Question: I have a 'bubbleChart' in dc.js which has a count on the x-axis. The count cannot be negative, but the upper bound is unknown. I would like my x-axis to always start at 0, but automatically adjust the upper bound to the range I am looking at. If I use '.elasticX(true)', the upper bound is adjusted automatically as I want it to be, but the lower bound also moves up, see below. Is there an easy way to have the upper bound be elastic, but the lower bound to start at 0?

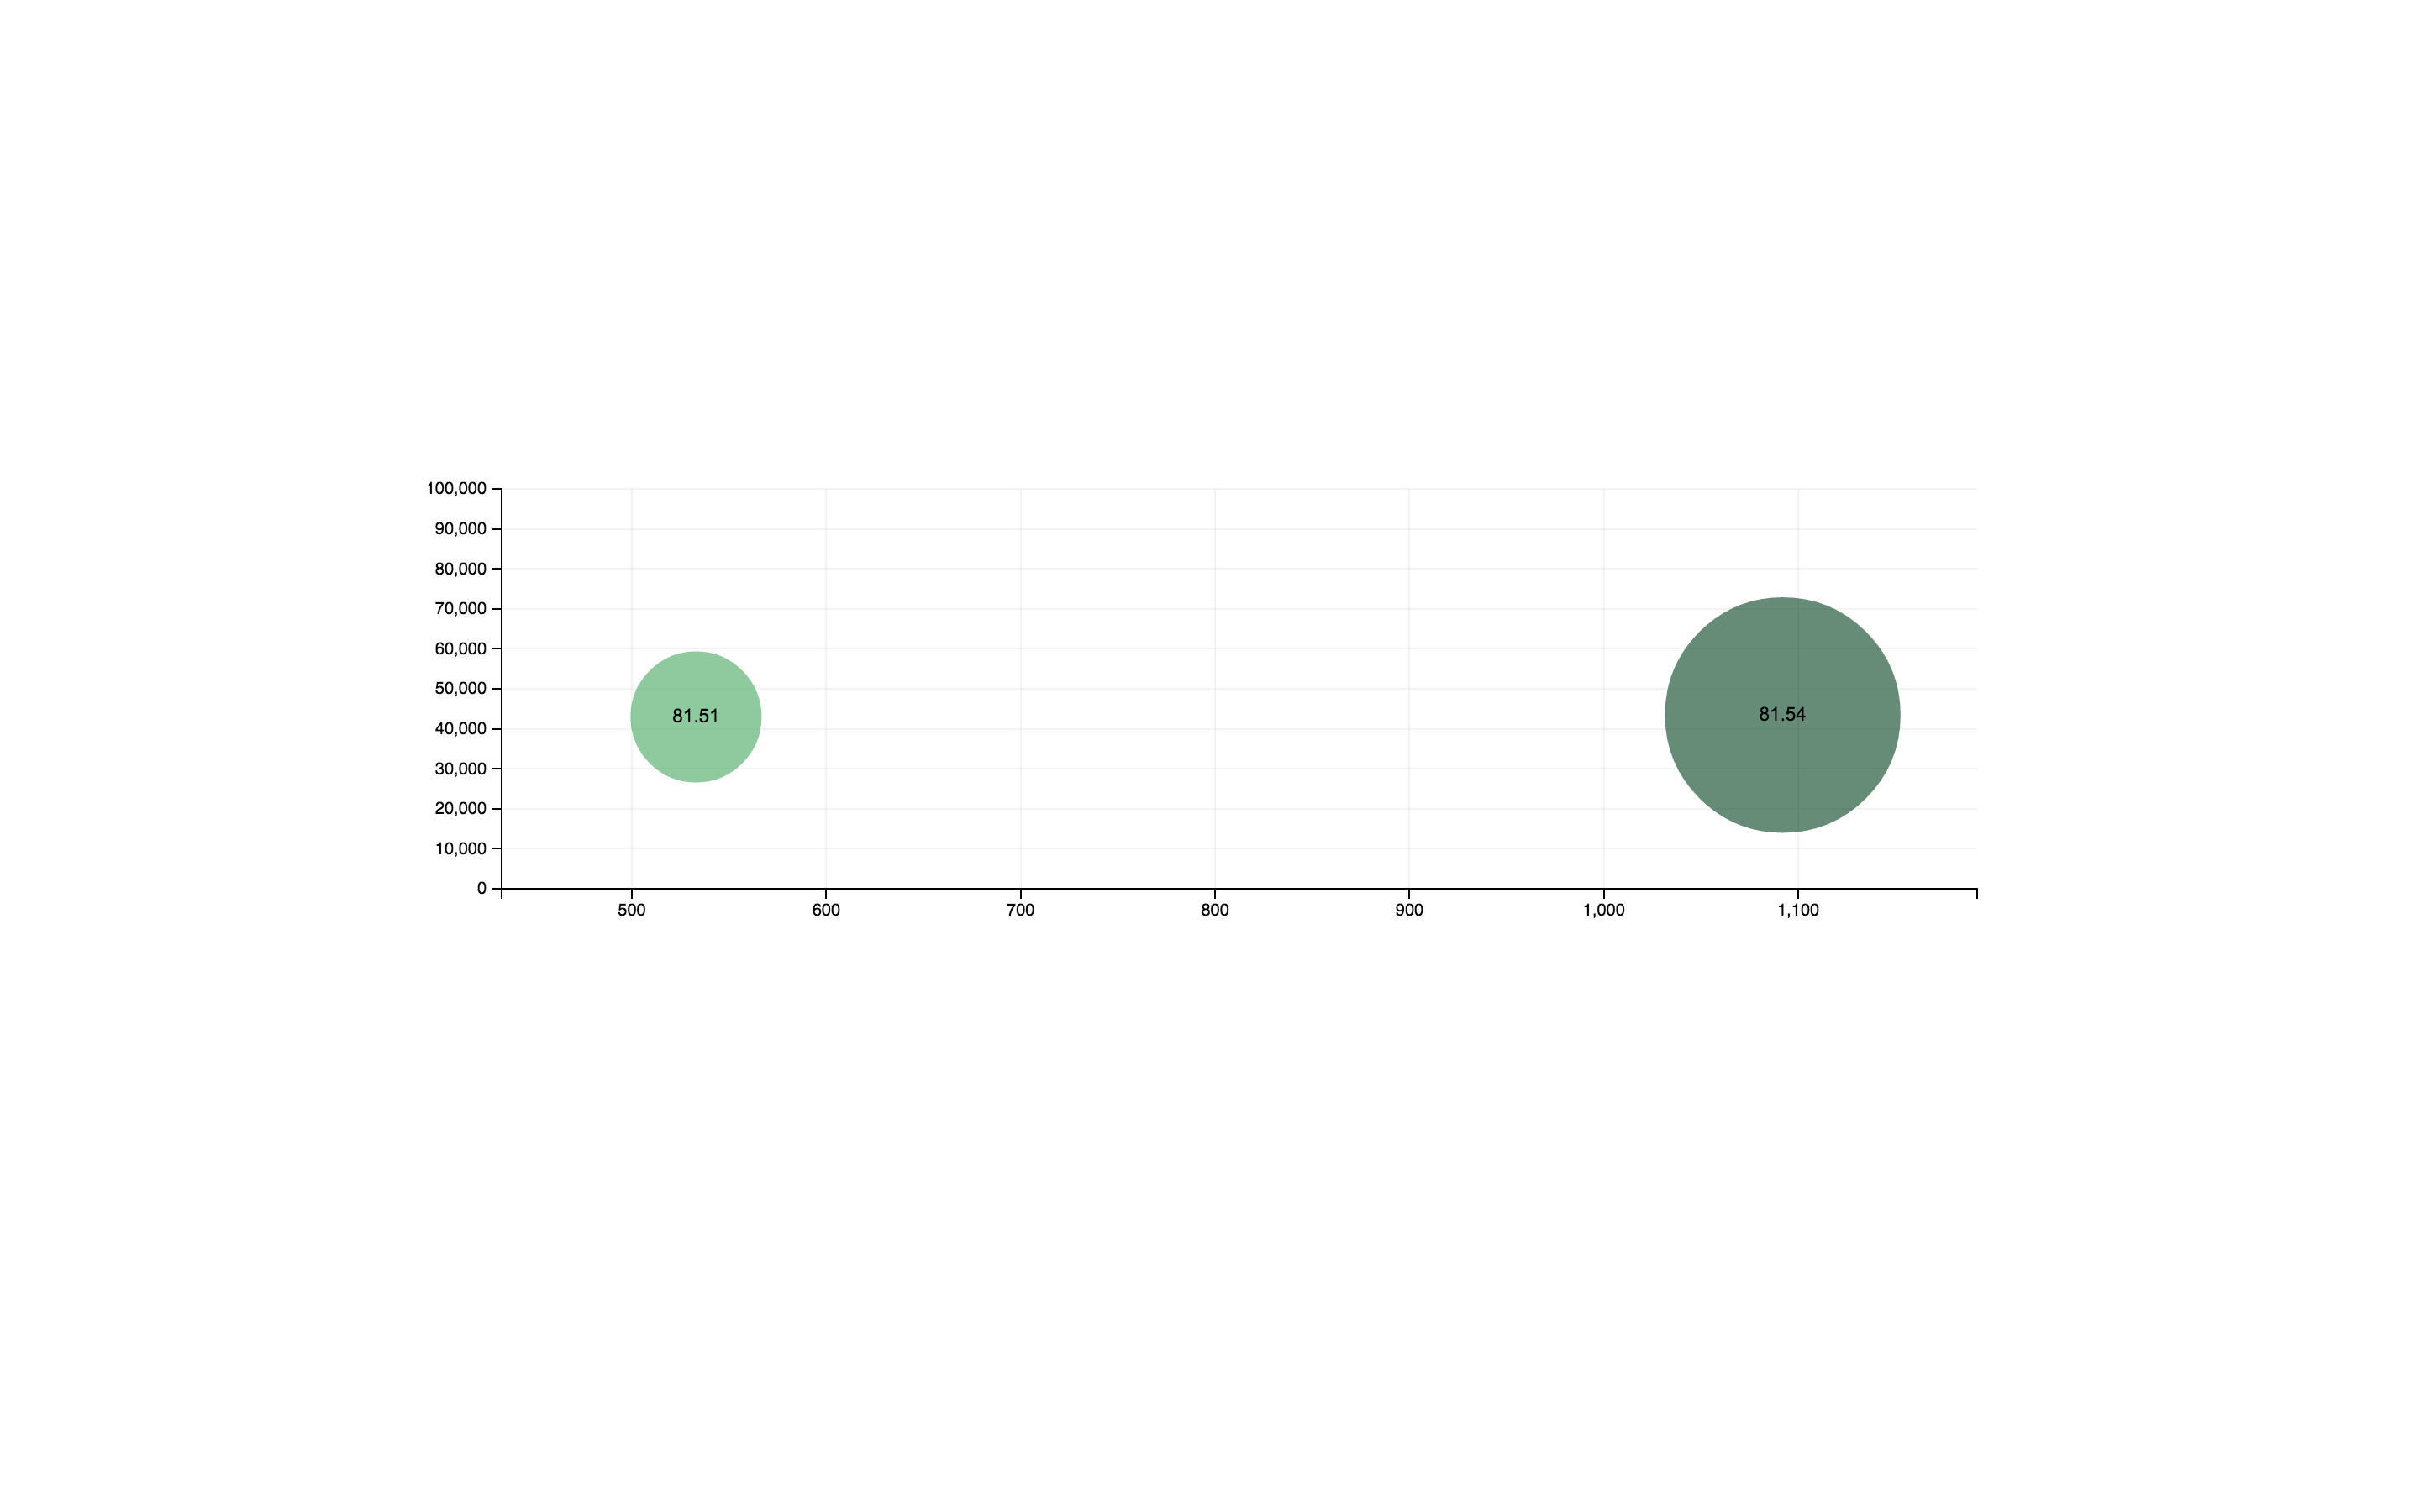
Answer: It would be great to support this directly; right now there is nothing built in to support this.
However it looks like you can override 'xAxisMin' and 'yAxisMin' to force them to zero. Something like:
'''
chart.xAxisMin = function() { return 0; };
chart.yAxisMin = function() { return 0; };
'''
Please let me know if this works for you. It really should be an option in the charts.